Question: Here's my setup for the fancybox:
'''
Fancybox.bind('[data-fancybox="media"]', {
mouseWheel: true,
modal: true,
Toolbar: {
display: [
{
id: "counter",
position: "center",
},
"zoom",
"slideshow",
"fullscreen",
"close",
],
},
on: {
initLayout: (fancybox) => {
// Create left column
const $leftCol = document.createElement("div");
$leftCol.classList.add("fancybox__leftCol");
while (fancybox.$container.firstChild) {
$leftCol.appendChild(fancybox.$container.firstChild);
}
// Create right column
const $rightCol = document.createElement("div");
$rightCol.classList.add("fancybox__rightCol");
// Create info-box
const $info = document.createElement("div");
$rightCol.appendChild($info);
fancybox.$info = $info;
// Add elements to DOM
fancybox.$container.appendChild(fancybox.$backdrop);
fancybox.$container.appendChild($leftCol);
fancybox.$container.appendChild($rightCol);
fancybox.$leftCol = $leftCol;
fancybox.$rightCol = $rightCol;
},
"Carousel.ready Carousel.change": (fancybox, carousel, slideIndex) => {
// Update info-box
// ===
// Get index of the current gallery item
slideIndex = slideIndex || carousel.options.initialPage;
// Get link related to current item
const $trigger = fancybox.items[slideIndex].$trigger;
// Get data from 'data-info' attribute
const data = $trigger.dataset.info || "";
$.ajax({
type: "get",
url: '{{ url('/lightbox/${data}/info') }}',
global: false,
success: function (response) {
fancybox.$info.innerHTML = response;
}
// , error: function (xhr, ajaxOptions, thrownError) {
// console.log(xhr.status);
// console.log(thrownError);
// }
});
},
},
});
'''
I've successfully added an additional rightColumn (sidebar) to the fancybox (it's not captured in the image below) as you can see from the setup. But now I want to add HTML content inside the area which fenced with a red marker on the image below. How can I add additional div with HTML elements in the fenced with a red marker area?

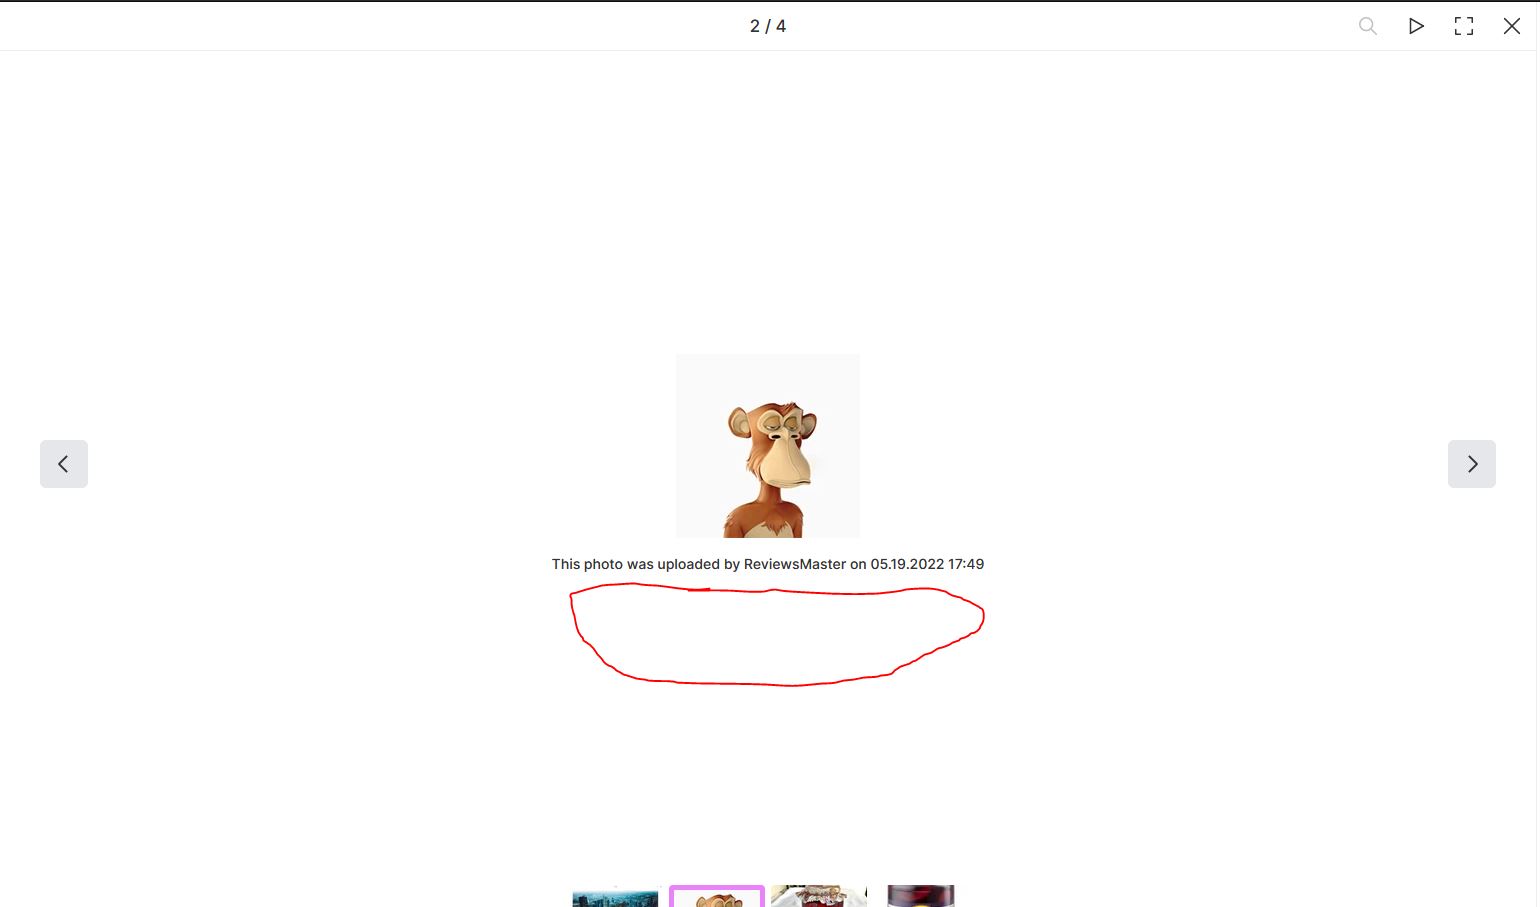
Answer: You can either create new element where you would place your content (similarly to creating additional elements in your sample) or you could just add additional content to your caption (there are samples in docs on the homepage)